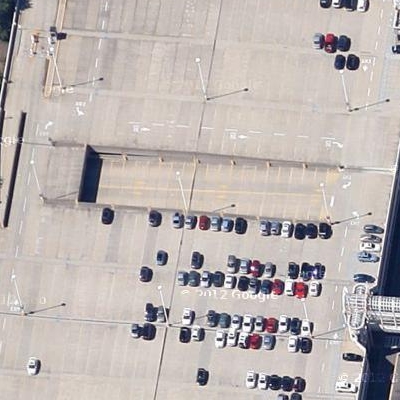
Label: gParking